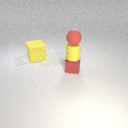
small red metal cube below small red rubber sphere